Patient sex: F
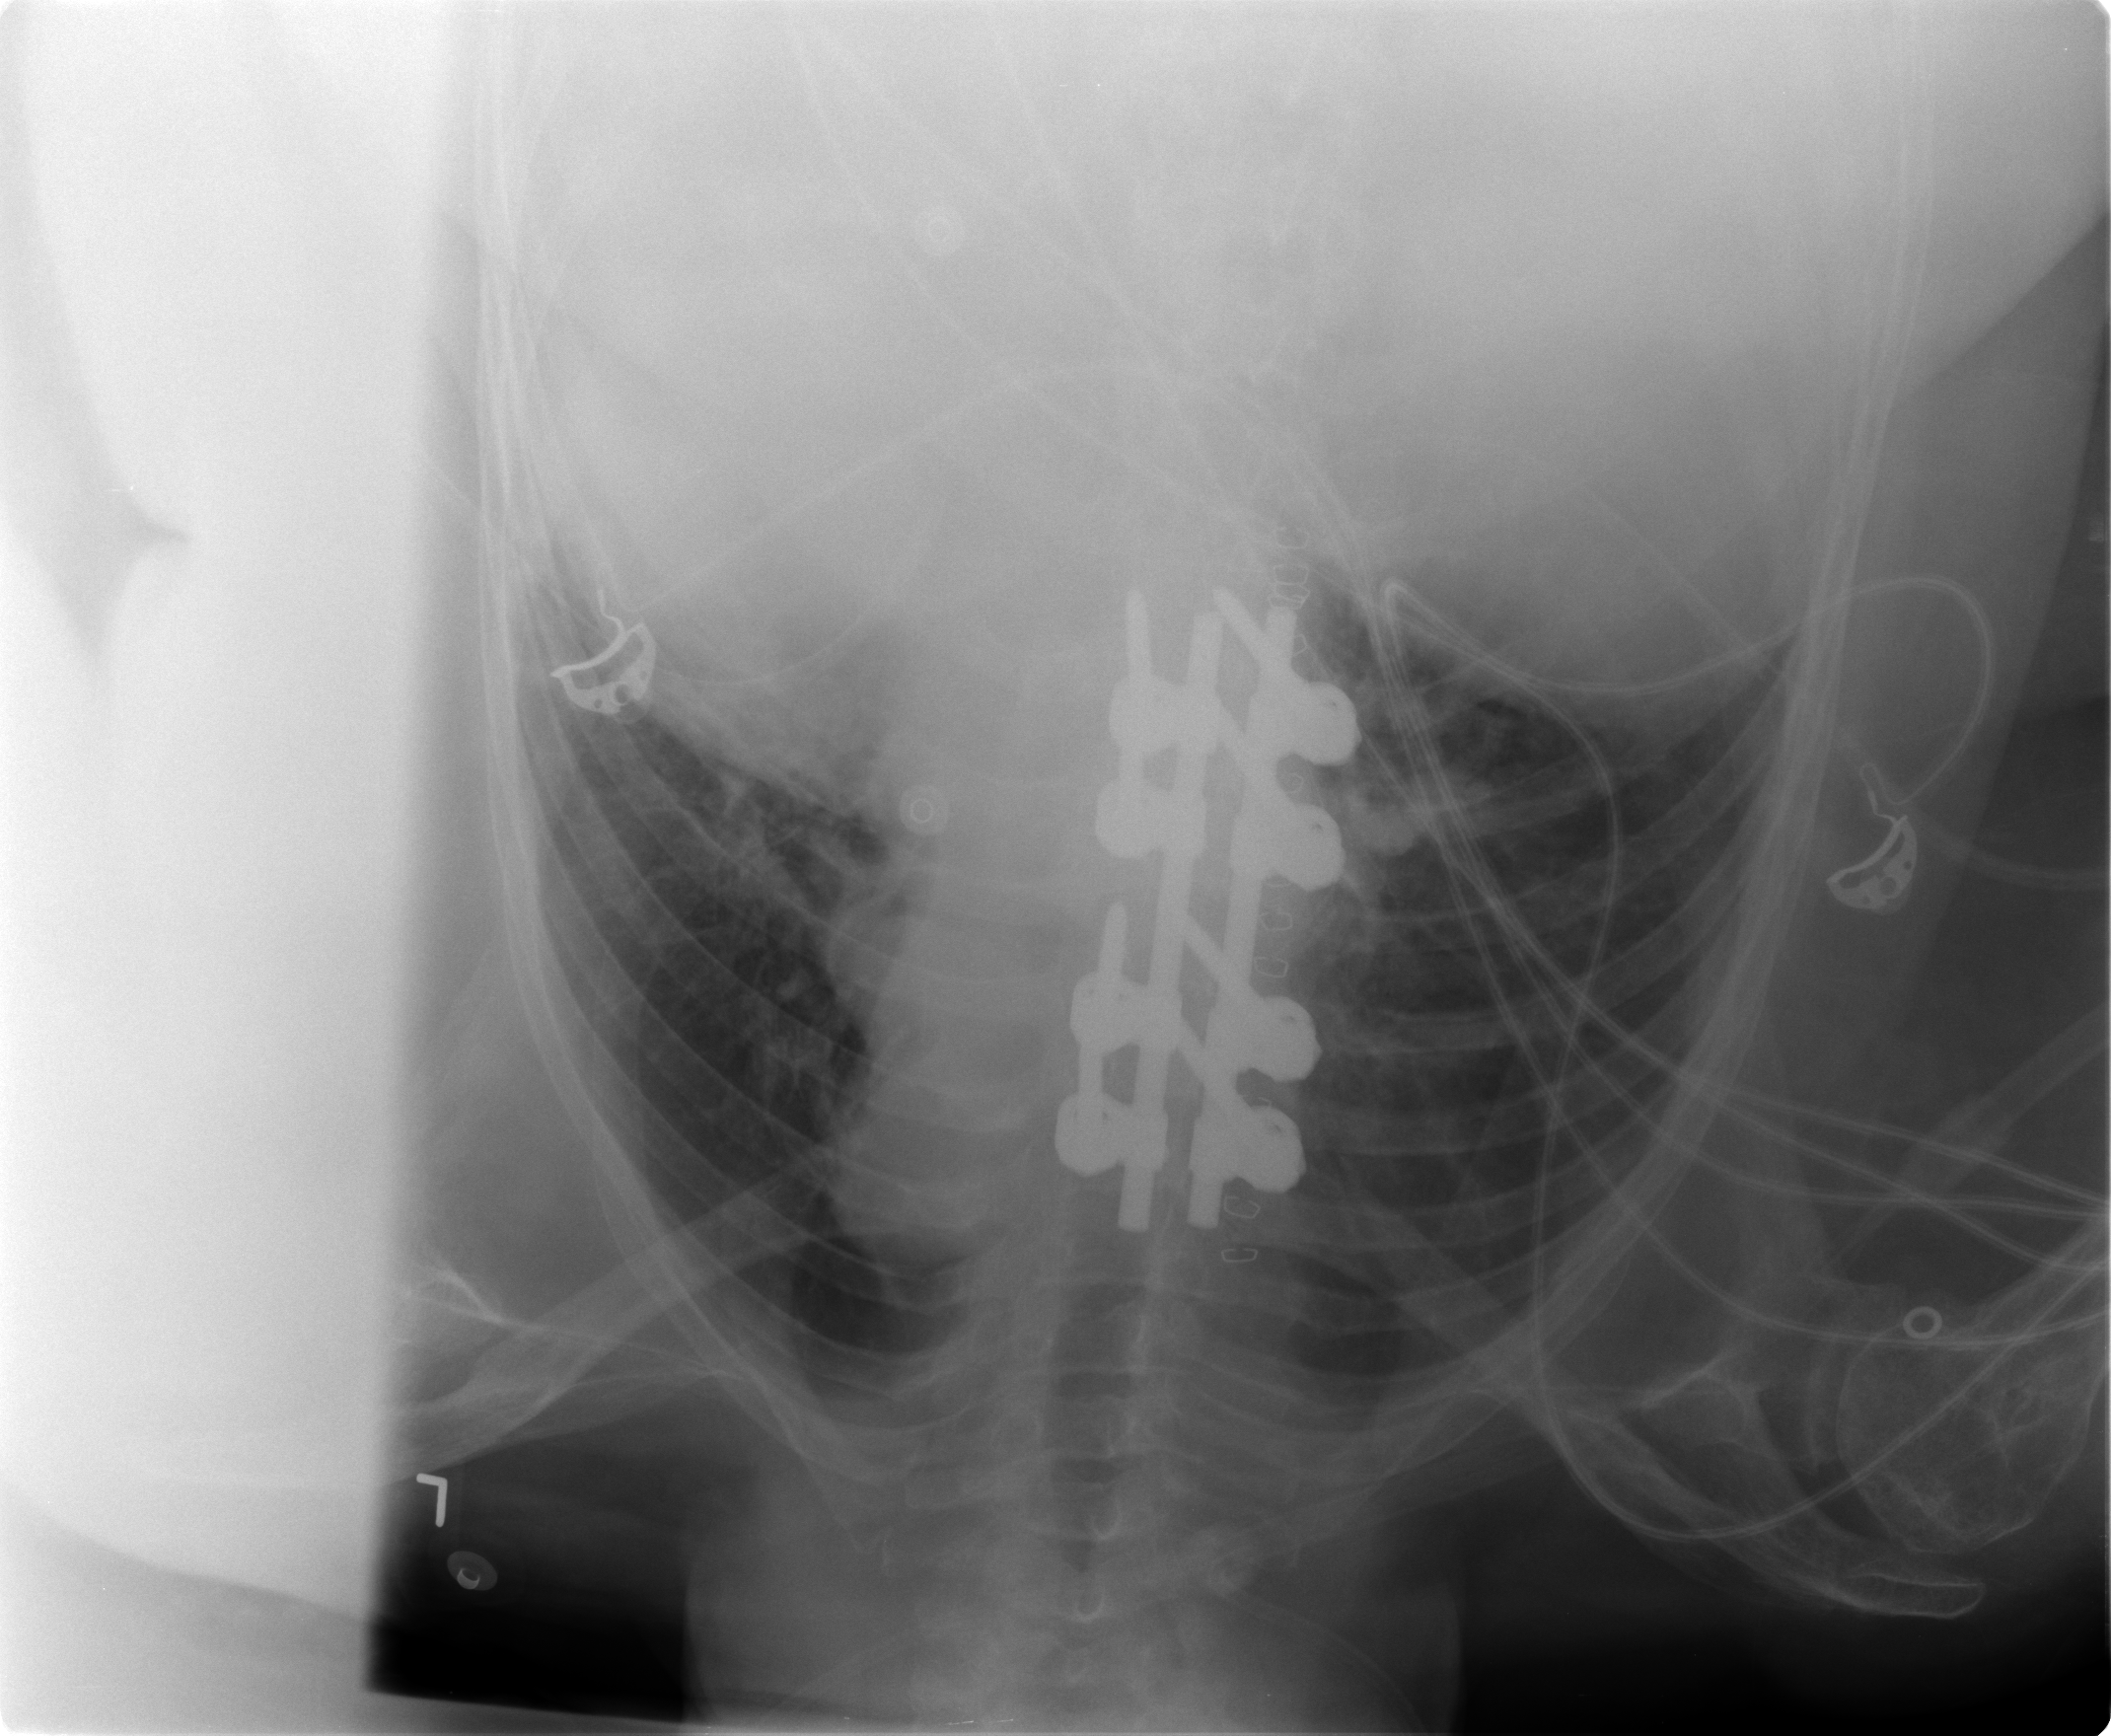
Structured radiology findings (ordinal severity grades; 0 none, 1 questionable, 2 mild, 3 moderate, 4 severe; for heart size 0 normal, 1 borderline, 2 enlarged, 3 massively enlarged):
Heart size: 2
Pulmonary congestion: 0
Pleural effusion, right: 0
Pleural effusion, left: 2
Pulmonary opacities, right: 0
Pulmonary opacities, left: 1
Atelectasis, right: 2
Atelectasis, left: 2